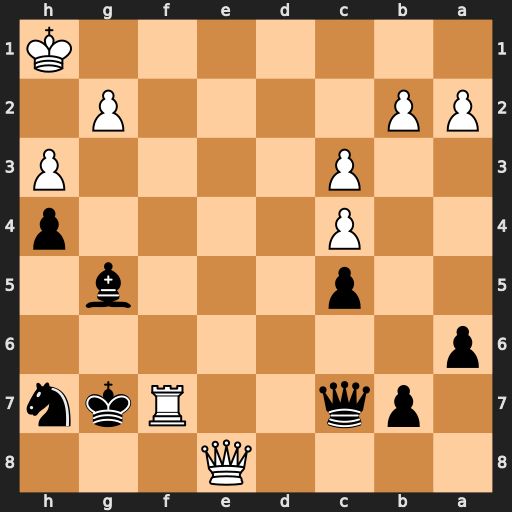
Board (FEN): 4Q3/1pq2Rkn/p7/2p3b1/2P4p/2P4P/PP4P1/7K
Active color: b
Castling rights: -
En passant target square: -
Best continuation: Qxf7 Qxf7+ Kxf7